Question: Pentaho gives you the option of easily generating a PI chart using it's report designer. I have a query that can return the following values
'''
Over Inflated
Under Inflated
Within Specification
'''
These values will each represent a slice within the PI chart. I have two problems.
---
---
I have a query returning the following,
'''
Over Inflated
Within Specification
Within Specification
Over Inflated
Over Inflated
Over Inflated
'''
Note that the results do not include a single value that is equal to . This will result in a pie chart as indicated below.

I need the pie chart to indicate to the user that there is also a third slice represented within this chart (Under Inflated). Even though the value for records is 0%.
---
---
Pentaho gives you the option to specify the colors of the slices. I need to link the colors of the slices to a specific value. For instance should be displayed as red, should be displayed as orange and should be displayed as green.
Is there any way in Pentaho to do this?
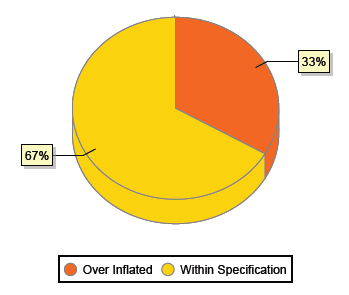
Answer: There is no easy way to bind colours in PRD other than by ensuring the data is in a consistent sort, and defining the colours in that order - i.e. it wont always work.
However saying that you can bind the actual data values if you use a beanshell chart processing script.
To get the 0% slice appear you just ensure your data set returns it. So the best way to do this is just to outer join from your dimensions to the actual data, then you'll always get the 3 values - even if one is zero.
If you want more/ultimate control you could move to ccc charts. PRD is moving to ccc charts in the future anyway - but unfortunately the only way to use these currently would be to link via CGG - not a perfect scenario (not least of all because that needs a running server too). But a possibility.